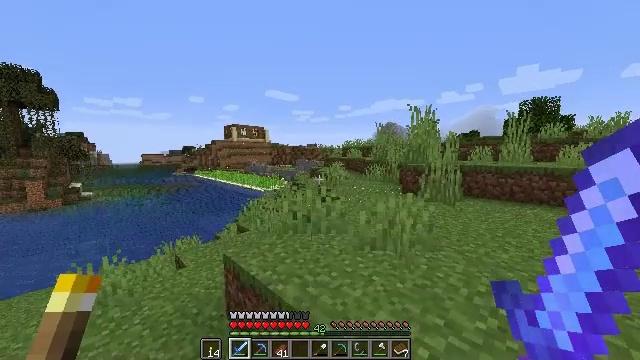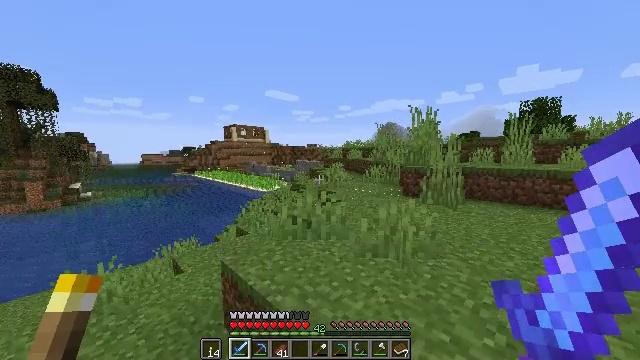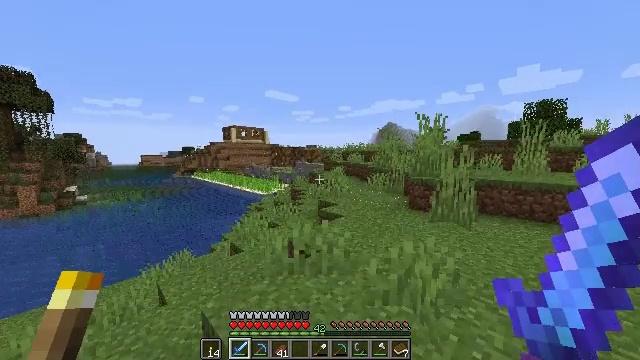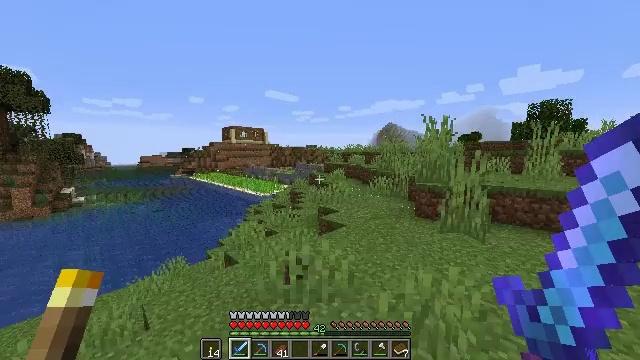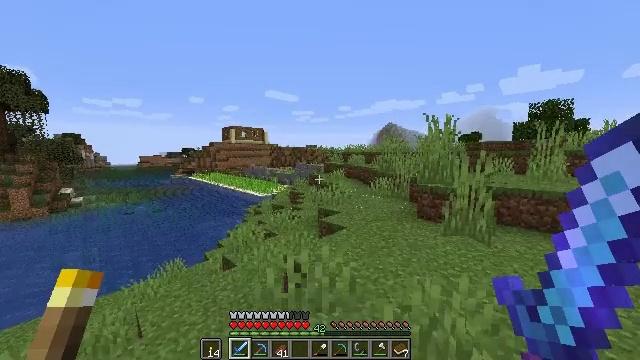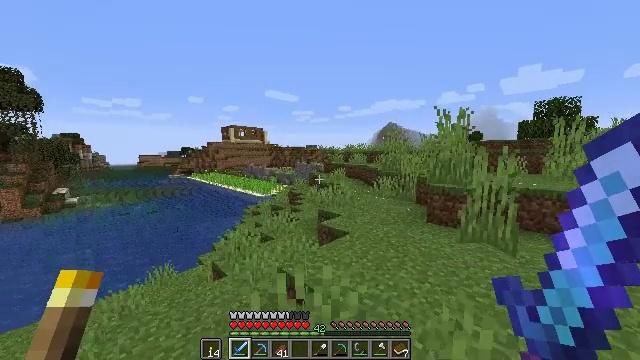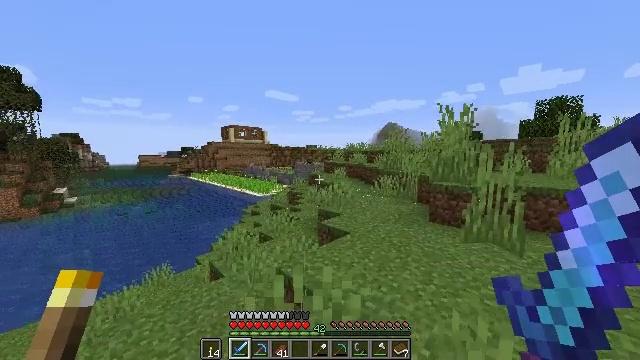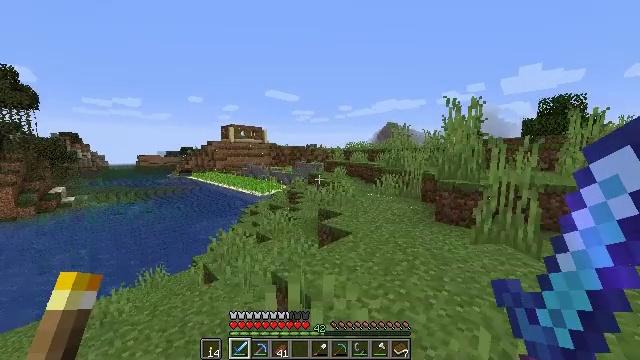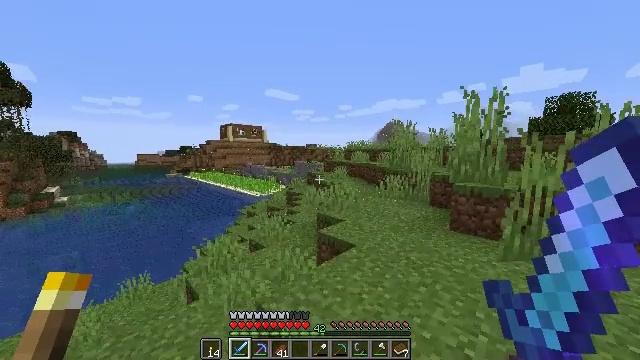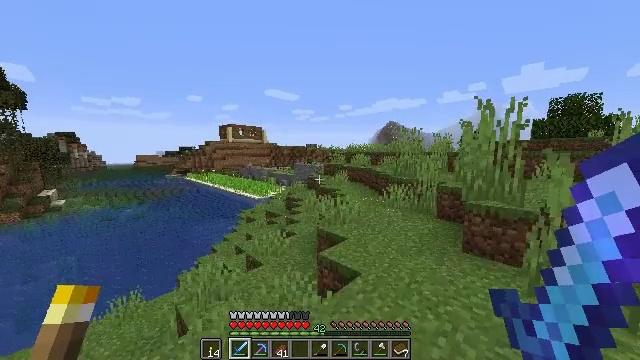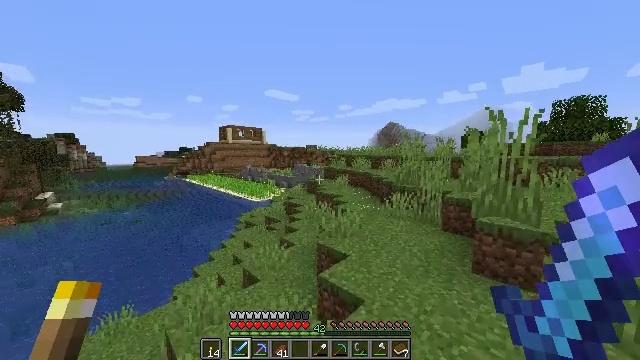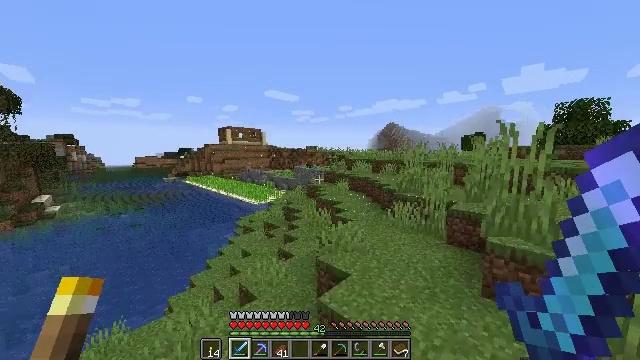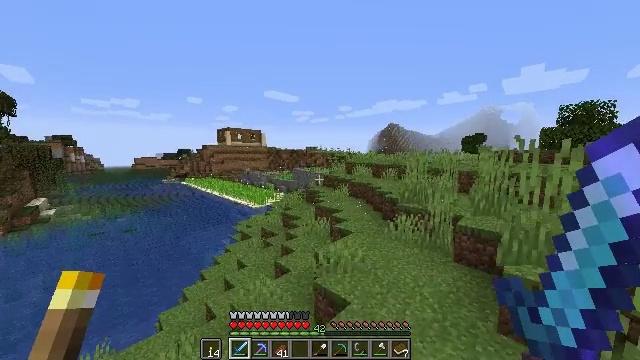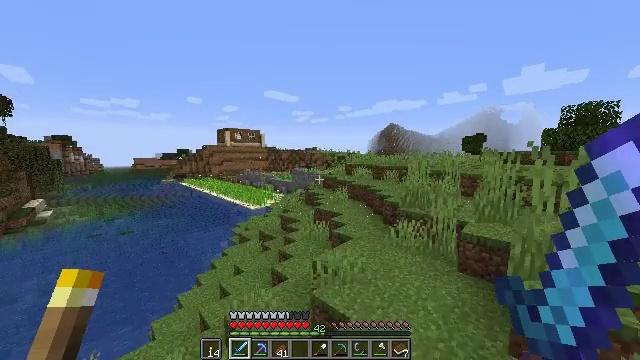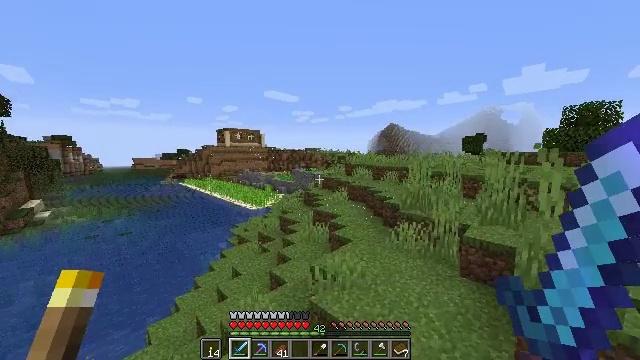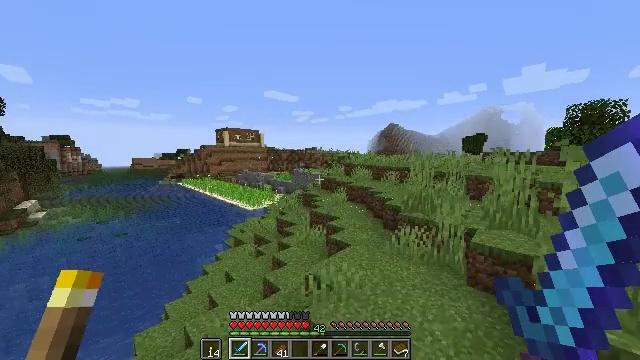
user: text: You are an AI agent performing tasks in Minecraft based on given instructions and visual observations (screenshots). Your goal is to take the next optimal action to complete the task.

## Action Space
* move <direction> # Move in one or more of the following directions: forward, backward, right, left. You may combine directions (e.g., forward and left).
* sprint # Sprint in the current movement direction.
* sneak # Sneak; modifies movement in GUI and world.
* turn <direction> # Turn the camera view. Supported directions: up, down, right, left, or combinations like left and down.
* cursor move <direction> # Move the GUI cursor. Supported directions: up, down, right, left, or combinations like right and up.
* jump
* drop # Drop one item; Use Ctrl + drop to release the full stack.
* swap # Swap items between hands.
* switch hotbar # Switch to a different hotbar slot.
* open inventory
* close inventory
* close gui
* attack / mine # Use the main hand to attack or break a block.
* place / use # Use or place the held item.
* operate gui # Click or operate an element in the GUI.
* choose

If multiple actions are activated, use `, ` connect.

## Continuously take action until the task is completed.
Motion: motion action
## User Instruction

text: Break the enchanting table to move it.
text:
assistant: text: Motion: move forward, sprint, jump
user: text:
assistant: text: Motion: move forward, sprint, jump
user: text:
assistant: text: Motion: move forward, sprint, jump
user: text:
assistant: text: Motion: move forward, sprint, jump
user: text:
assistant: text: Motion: move forward, sprint, jump
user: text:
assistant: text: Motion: move forward, sprint, jump
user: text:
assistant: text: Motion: move forward, sprint, jump
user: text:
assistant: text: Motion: move forward, sprint, jump
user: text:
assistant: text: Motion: move forward, sprint, jump
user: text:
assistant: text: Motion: move forward and move right, sprint, jump
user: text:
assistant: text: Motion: move forward and move right, sprint, jump
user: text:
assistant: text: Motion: move forward and move right, sprint, jump
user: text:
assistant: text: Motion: move forward and move right, sprint, jump
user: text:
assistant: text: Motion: move forward and move right, sprint, jump
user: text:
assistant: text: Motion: move forward and move right, sprint, jump
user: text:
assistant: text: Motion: move forward and move right, sprint, jump
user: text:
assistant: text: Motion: move forward, sprint, jump
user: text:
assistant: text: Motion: move forward, sprint, jump
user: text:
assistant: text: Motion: move forward, sprint, jump
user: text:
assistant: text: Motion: move forward, sprint, jump
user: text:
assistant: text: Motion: move forward, sprint, jump
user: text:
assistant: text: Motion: move forward, sprint, jump
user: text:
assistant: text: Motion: move forward, sprint, jump
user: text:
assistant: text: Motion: move forward, sprint, jump
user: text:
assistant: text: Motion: move forward, sprint, turn left and down, jump
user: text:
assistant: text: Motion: move forward, sprint, turn left, jump
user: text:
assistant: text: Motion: move forward, sprint, jump
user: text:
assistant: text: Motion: move forward, sprint, jump
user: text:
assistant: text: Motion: move forward, sprint, jump
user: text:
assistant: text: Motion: move forward, sprint, jump